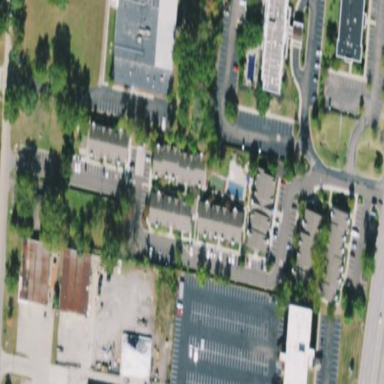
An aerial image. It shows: Hotel.